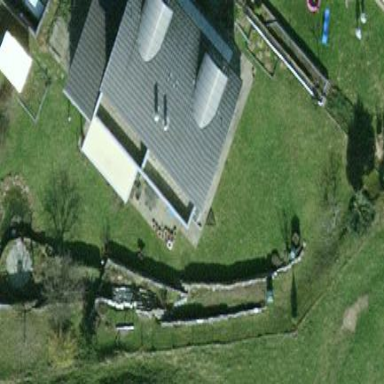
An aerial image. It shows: Skillion-roofed semidetached house.